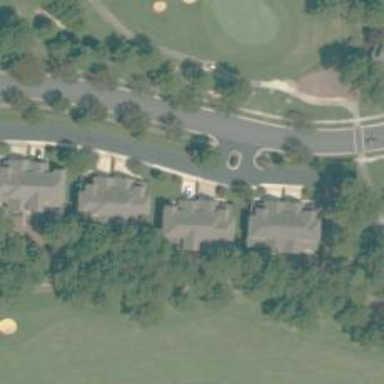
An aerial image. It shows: Path used for both walking and golf.